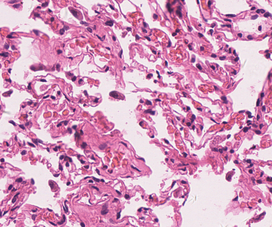
Tumor epithelial tissue: no
Tumor-associated stroma tissue: no
Normal tissue: yes